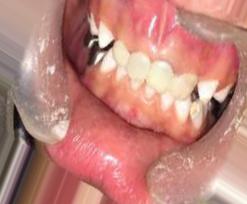
Condition: Caries